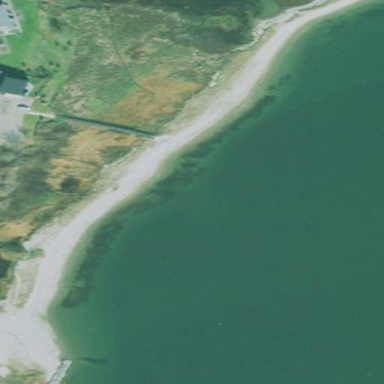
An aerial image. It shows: Sandy beach.